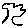
Label: tree